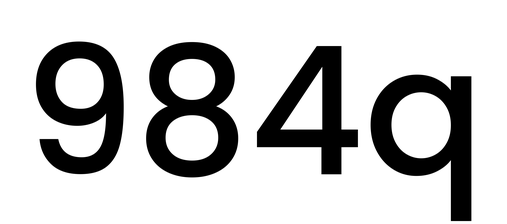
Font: Poppins-Medium